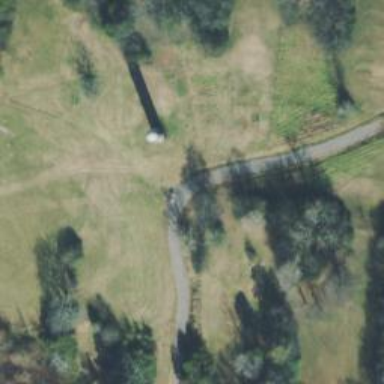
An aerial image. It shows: Disc golf hole.